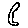
Label: moon